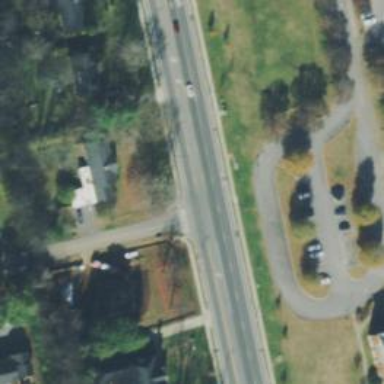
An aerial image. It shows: Marked road crossing.